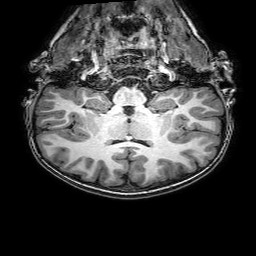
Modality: T1w
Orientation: sagittal
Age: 6
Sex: male
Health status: healthy